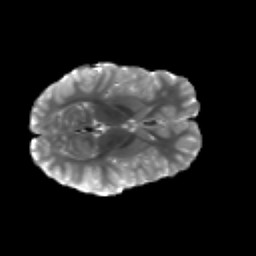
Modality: T2w
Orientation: axial
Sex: female
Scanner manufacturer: siemens
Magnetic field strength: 3 T
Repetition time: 5 s
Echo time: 0.071 s